Question: Given a possible full file path, I'll example with I'd like to know of a good approach to finding out whether
File
or
Directory
exist. I don't want to create folders, but I want to create the file if it does not exists.
The file may have an extension or not.
I want to accomplish something like this:

I came up with a solution, but it is a little bit overkill, in my opinion. There should be a simple way of doing it.
Here's my code:
'''
// Let's example with C:\dir\otherDir\possiblefile
private bool CheckFile(string filename)
{
// 1) check if file exists
if (File.Exists(filename))
{
// C:\dir\otherDir\possiblefile -> ok
return true;
}
// 2) since the file may not have an extension, check for a directory
if (Directory.Exists(filename))
{
// possiblefile is a directory, not a file!
//throw new Exception("A file was expected but a directory was found");
return false;
}
// 3) Go "up" in file tree
// C:\dir\otherDir
int separatorIndex = filename.LastIndexOf(Path.DirectorySeparatorChar);
filename = filename.Substring(0, separatorIndex);
// 4) Check if parent directory exists
if (Directory.Exists(filename))
{
// C:\dir\otherDir\ exists -> ok
return true;
}
// C:\dir\otherDir not found
//throw new Exception("Neither file not directory were found");
return false;
}
'''
Any suggestions?
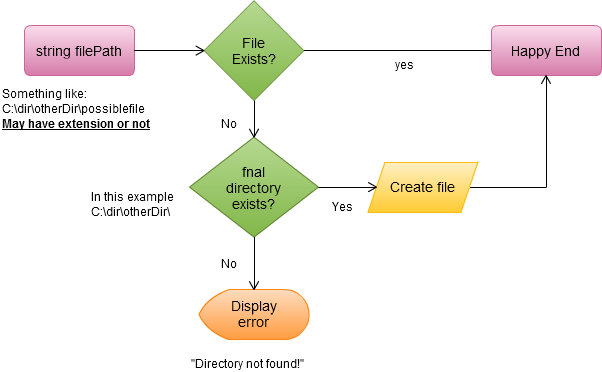
Answer: Your steps 3 and 4 can be replaced by:
'''
if (Directory.Exists(Path.GetDirectoryName(filename)))
{
return true;
}
'''
That is not only shorter, but will return the right value for paths containing 'Path.AltDirectorySeparatorChar' such as 'C:/dir/otherDir'.